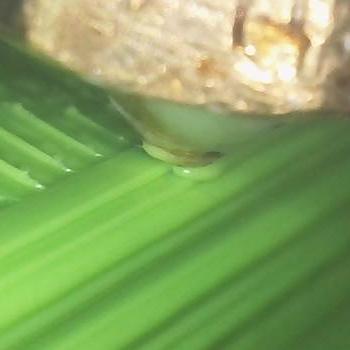
Flow rate: 158%